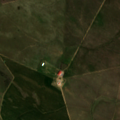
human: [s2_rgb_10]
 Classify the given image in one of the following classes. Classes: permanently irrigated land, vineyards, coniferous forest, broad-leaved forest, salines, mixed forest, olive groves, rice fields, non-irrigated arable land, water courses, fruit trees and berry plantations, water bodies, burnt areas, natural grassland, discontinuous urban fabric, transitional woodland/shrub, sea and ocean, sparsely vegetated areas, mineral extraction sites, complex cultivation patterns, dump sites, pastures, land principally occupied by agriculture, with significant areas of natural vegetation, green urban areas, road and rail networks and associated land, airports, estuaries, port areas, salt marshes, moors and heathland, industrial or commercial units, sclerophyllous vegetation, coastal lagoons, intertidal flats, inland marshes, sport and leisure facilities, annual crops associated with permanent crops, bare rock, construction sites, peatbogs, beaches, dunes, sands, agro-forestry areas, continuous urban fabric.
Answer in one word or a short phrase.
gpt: non-irrigated arable land